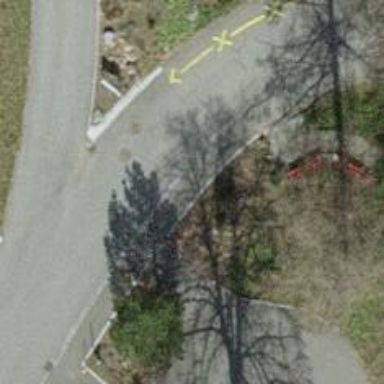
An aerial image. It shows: Set of steps on the road.